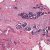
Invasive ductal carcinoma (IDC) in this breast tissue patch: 1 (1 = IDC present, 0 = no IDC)